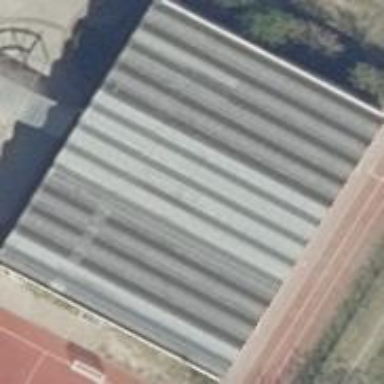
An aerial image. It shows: School building with flat roof.